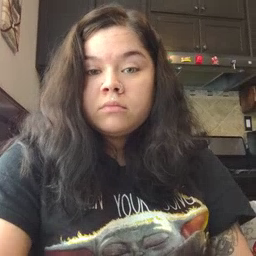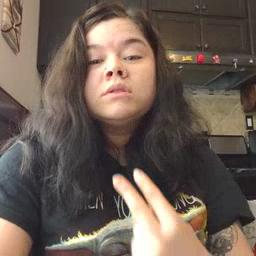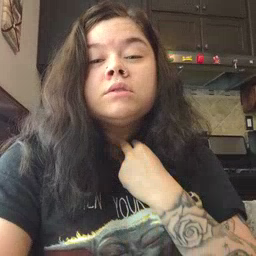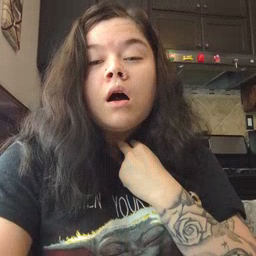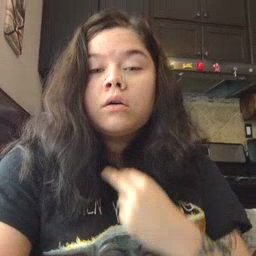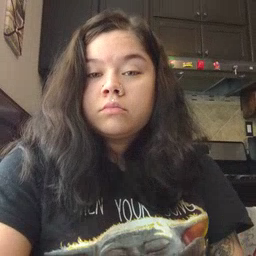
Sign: stuck